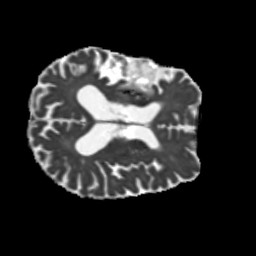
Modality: MD
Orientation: axial
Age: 71
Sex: male
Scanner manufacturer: siemens
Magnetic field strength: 3 T
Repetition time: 5.25 s
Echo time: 0.08 s